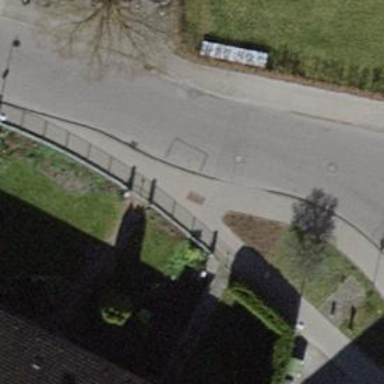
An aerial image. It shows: Footway made of paving stones.